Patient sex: F
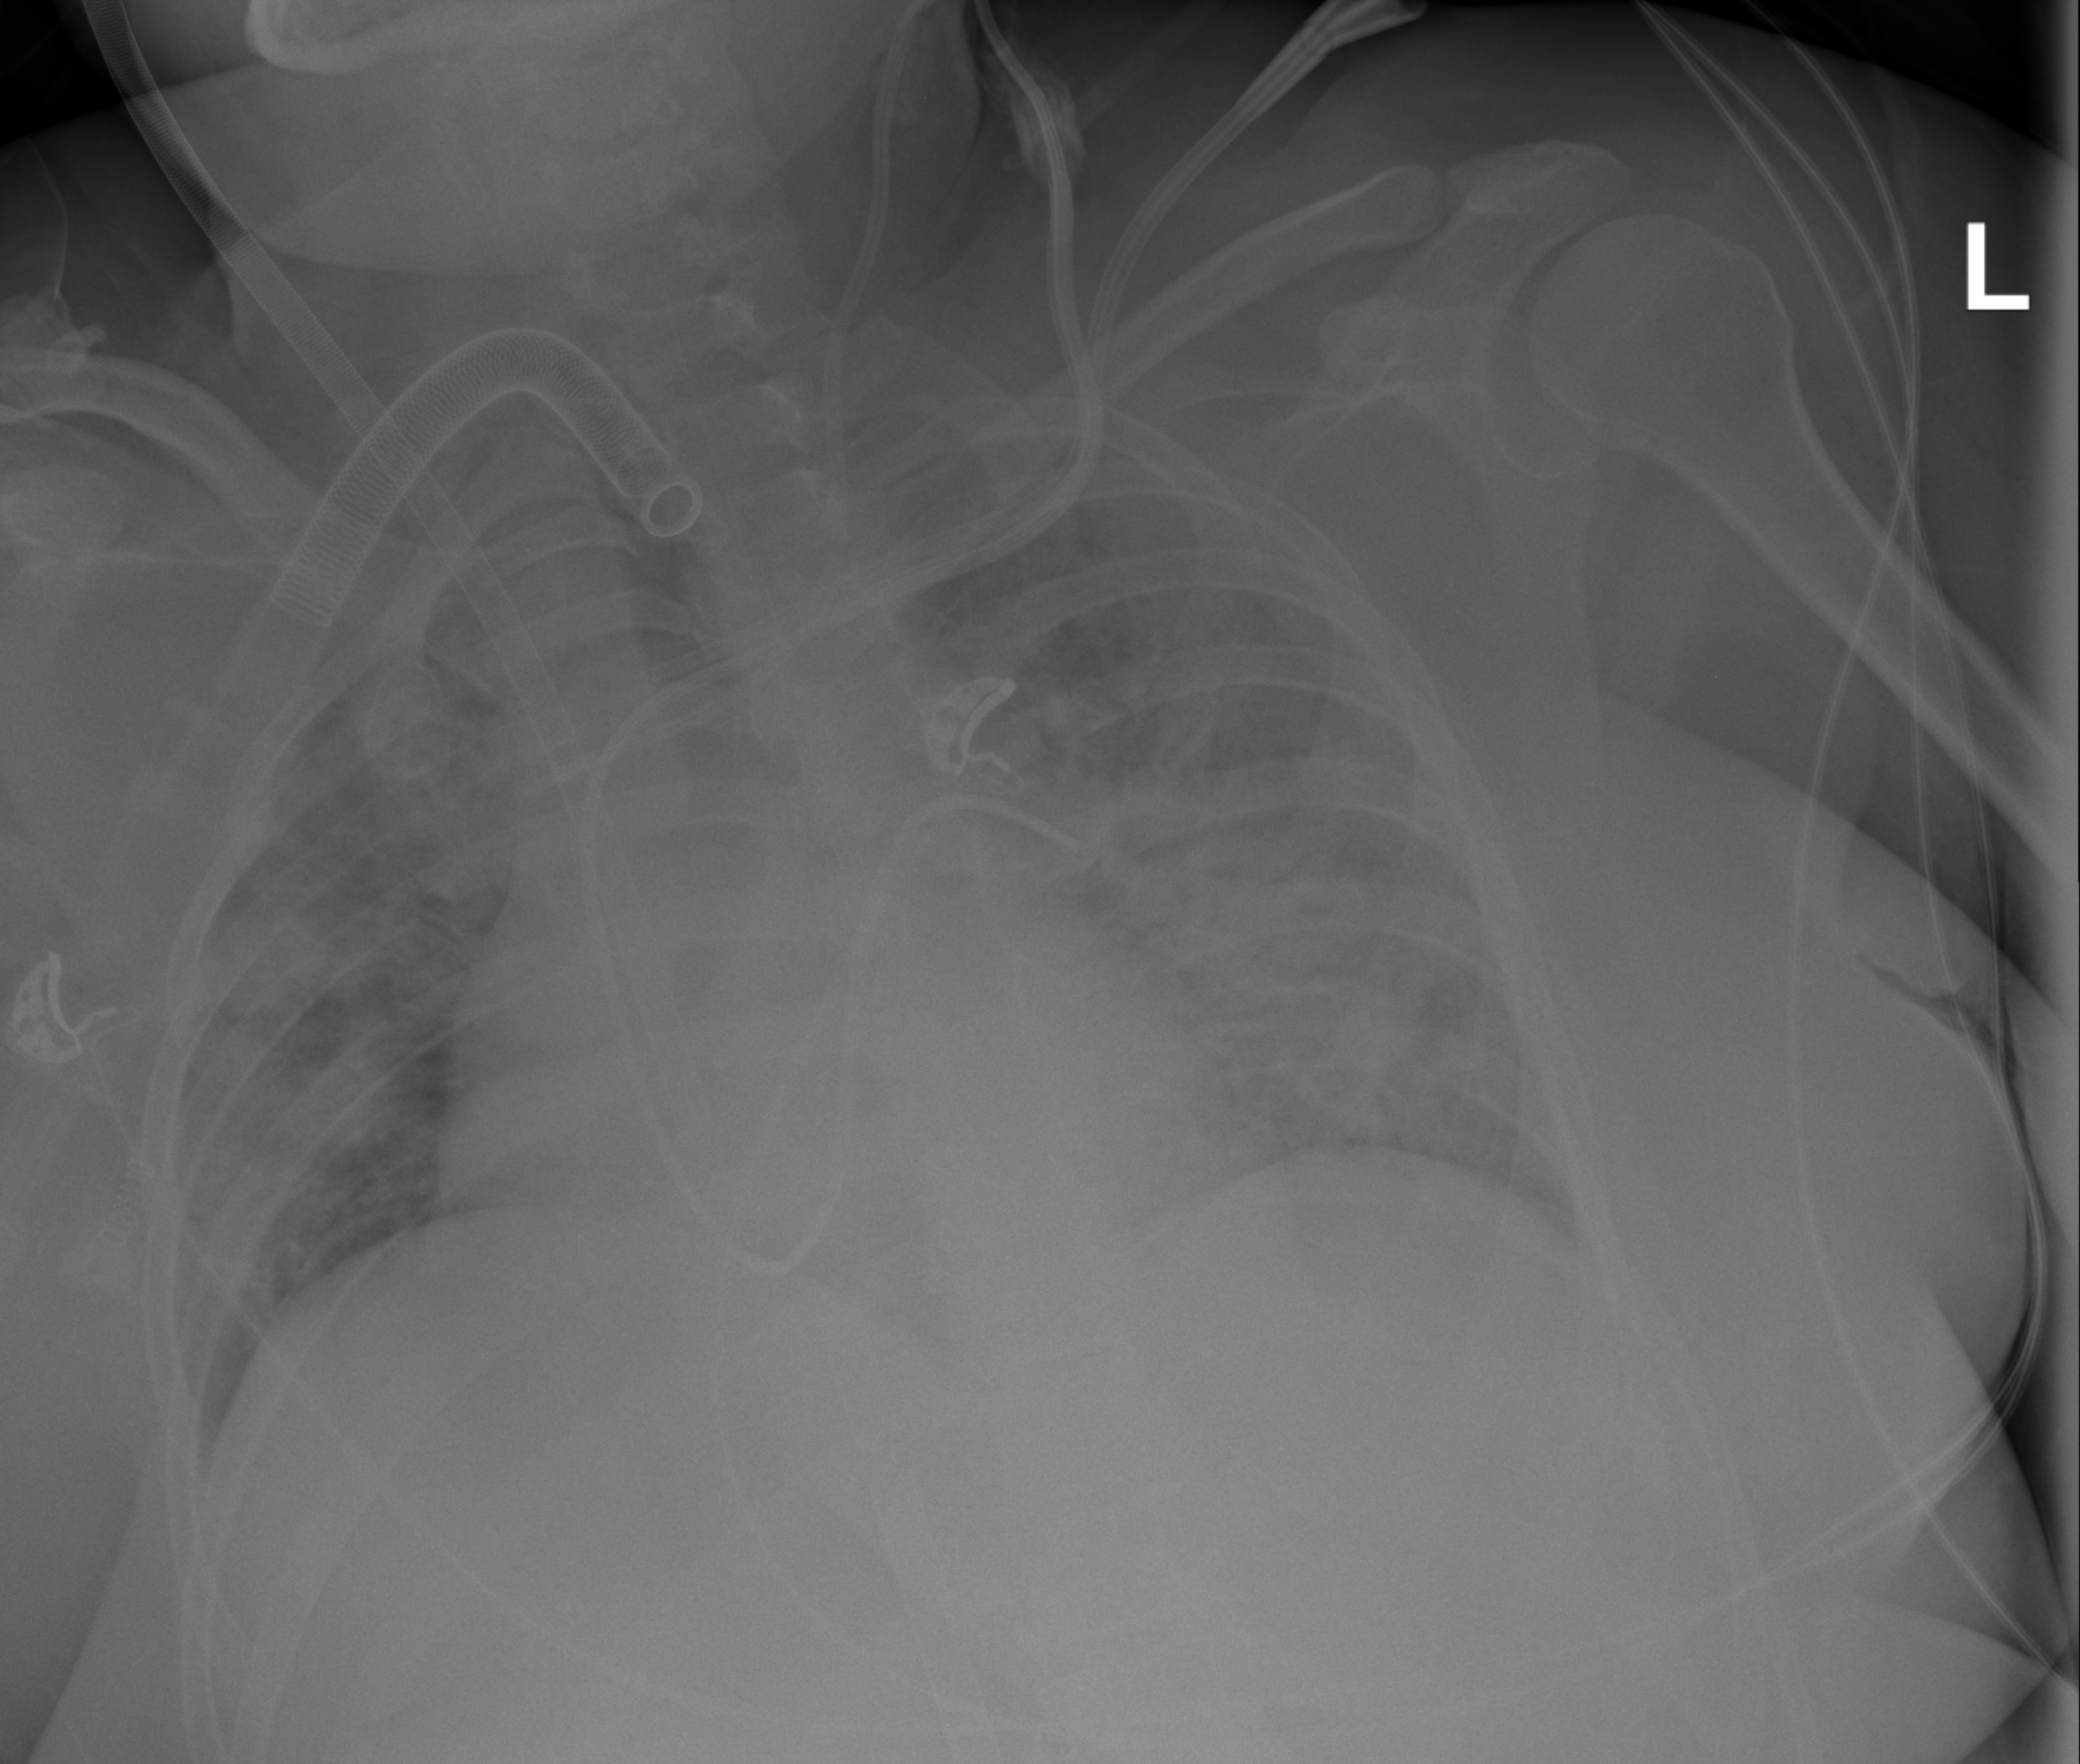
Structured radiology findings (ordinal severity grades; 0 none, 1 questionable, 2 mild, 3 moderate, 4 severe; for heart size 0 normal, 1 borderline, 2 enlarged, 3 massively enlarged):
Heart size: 2
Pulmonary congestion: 2
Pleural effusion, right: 0
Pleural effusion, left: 0
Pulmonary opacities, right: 4
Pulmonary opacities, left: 4
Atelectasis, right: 3
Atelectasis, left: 3